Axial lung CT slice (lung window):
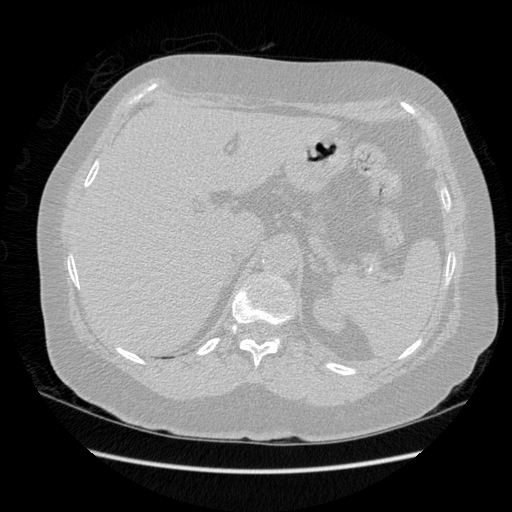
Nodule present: no